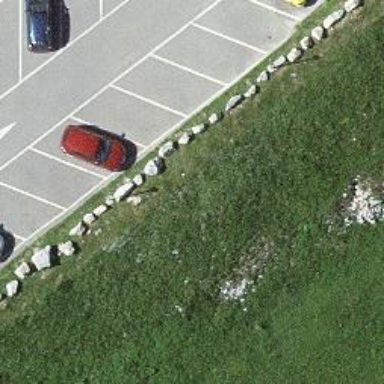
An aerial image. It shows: Block barrier.